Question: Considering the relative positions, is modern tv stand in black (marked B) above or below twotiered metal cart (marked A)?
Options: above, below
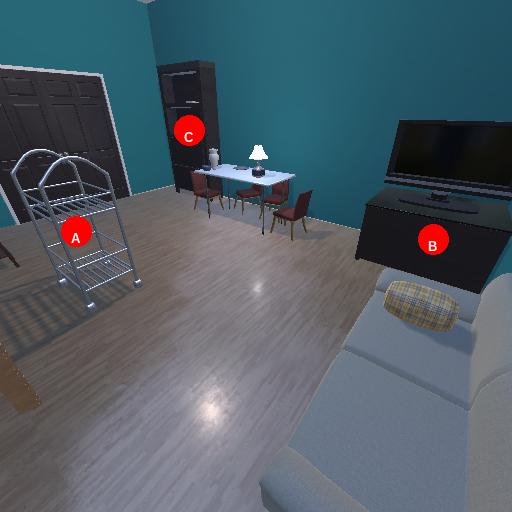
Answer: above